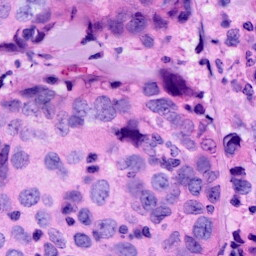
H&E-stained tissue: Breast